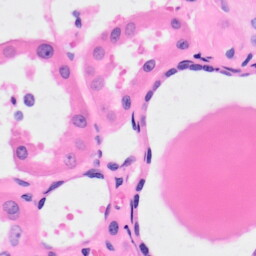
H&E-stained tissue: Kidney